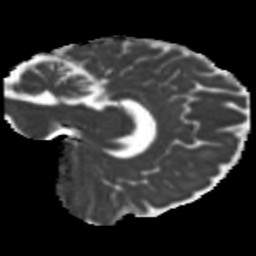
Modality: MD
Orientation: sagittal
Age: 42
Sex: male
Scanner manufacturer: siemens
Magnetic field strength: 3 T
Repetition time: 5.25 s
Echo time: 0.08 s